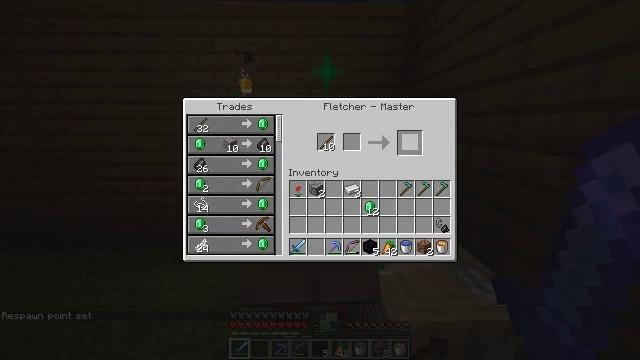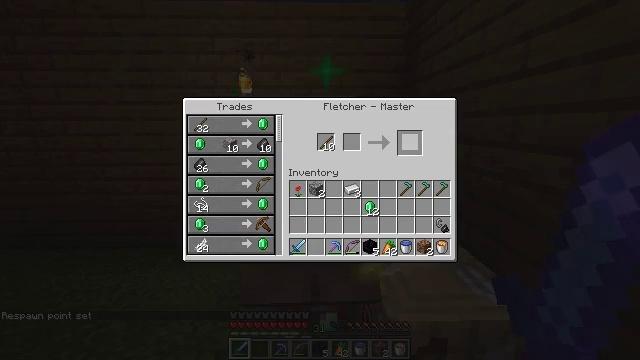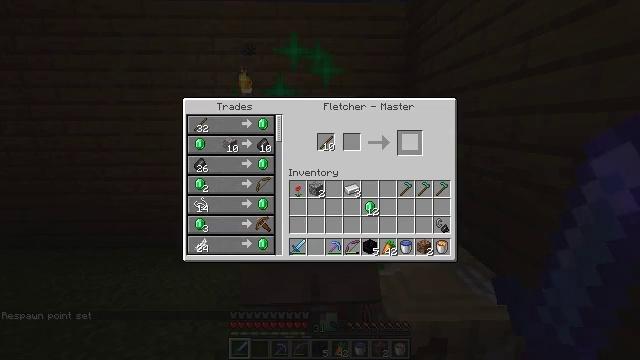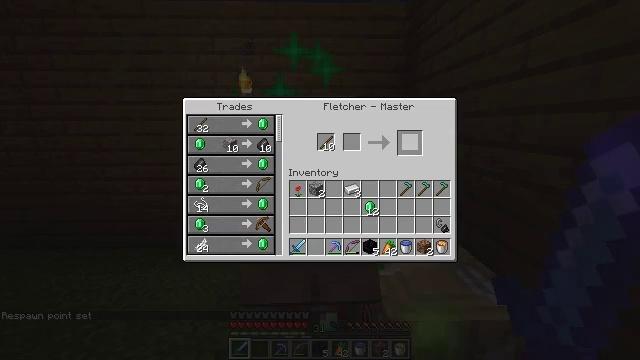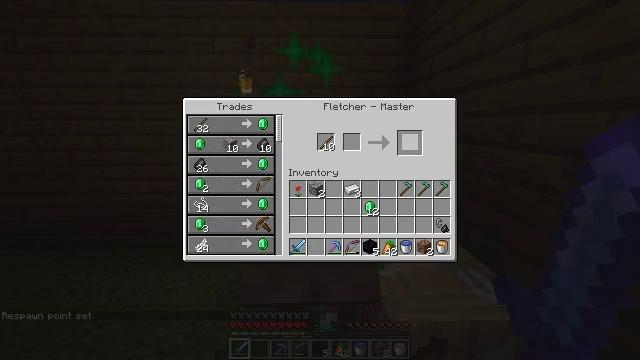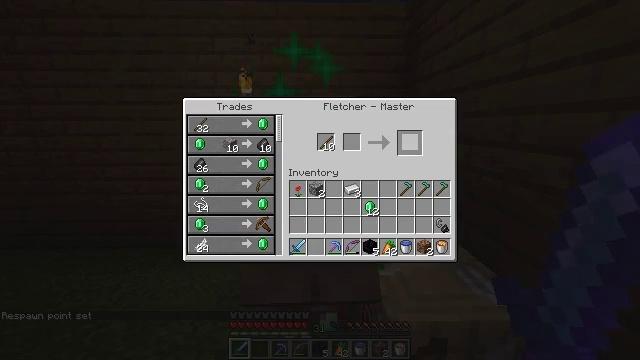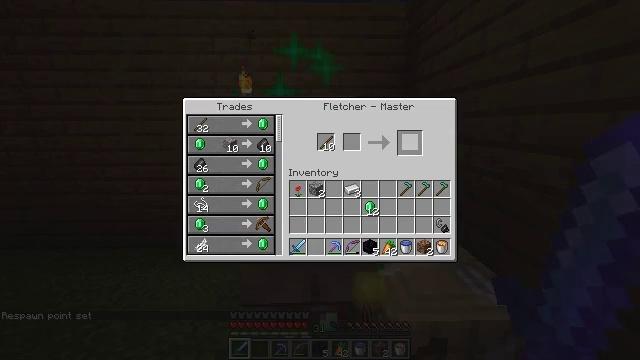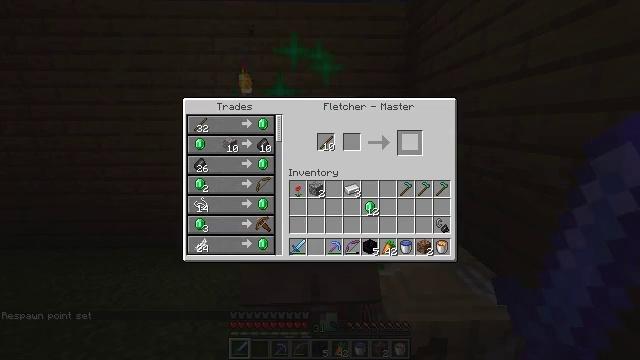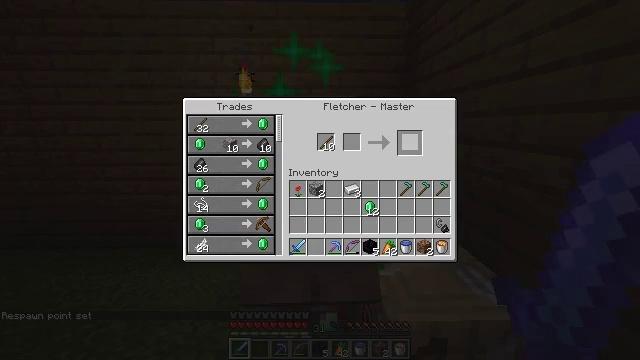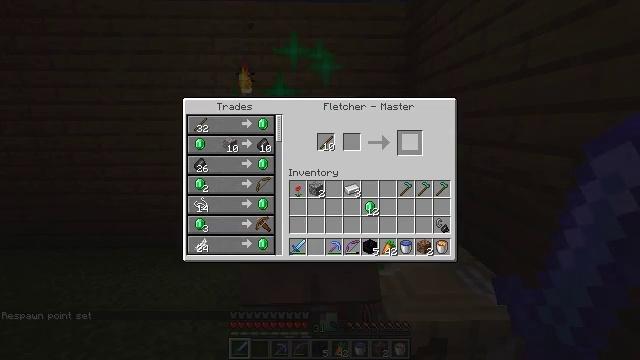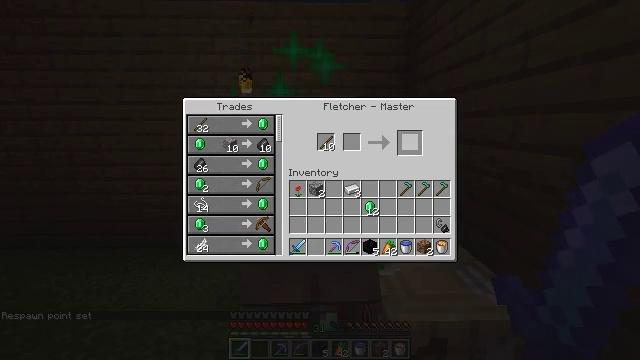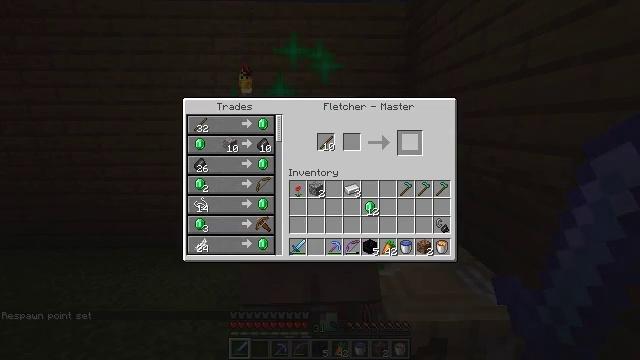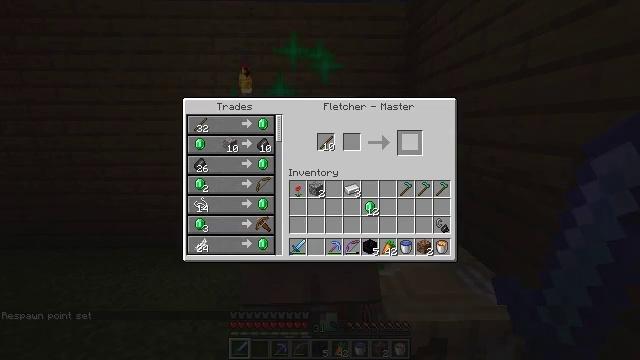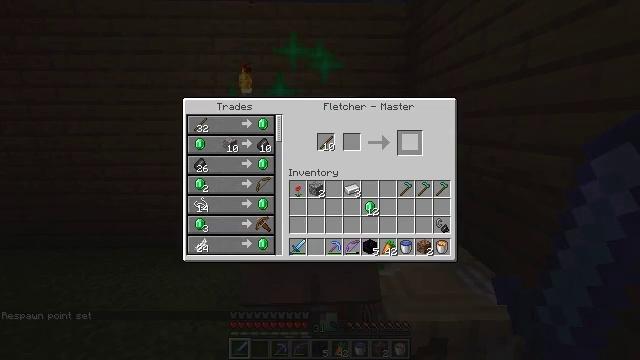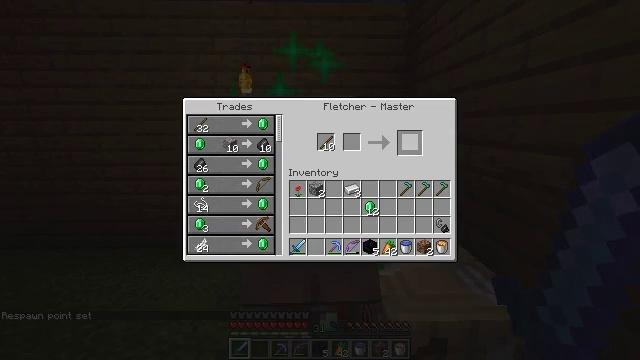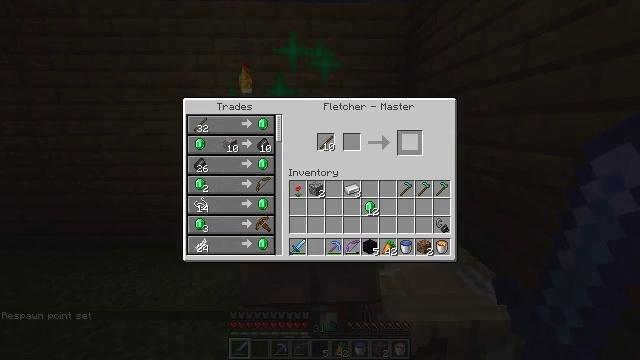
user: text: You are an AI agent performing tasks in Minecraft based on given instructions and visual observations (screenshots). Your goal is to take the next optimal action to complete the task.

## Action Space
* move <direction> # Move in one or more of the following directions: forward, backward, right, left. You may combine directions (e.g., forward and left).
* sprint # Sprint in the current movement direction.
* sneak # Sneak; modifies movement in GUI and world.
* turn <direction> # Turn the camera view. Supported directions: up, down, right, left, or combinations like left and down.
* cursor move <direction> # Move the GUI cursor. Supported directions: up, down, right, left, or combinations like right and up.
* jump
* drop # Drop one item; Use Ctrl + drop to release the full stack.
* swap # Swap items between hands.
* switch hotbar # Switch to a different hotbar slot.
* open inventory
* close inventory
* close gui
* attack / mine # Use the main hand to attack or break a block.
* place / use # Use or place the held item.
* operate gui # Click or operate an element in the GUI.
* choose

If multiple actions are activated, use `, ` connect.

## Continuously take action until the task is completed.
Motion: motion action
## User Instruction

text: Remove a diamond hoe from the inventory.
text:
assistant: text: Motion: sneak, operate gui, open gui
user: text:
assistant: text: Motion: sneak
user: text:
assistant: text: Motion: sneak, operate gui
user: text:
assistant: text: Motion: sneak, operate gui, jump
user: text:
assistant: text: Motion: sneak, jump
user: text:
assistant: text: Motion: sneak, operate gui, jump
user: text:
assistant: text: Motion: sneak, operate gui
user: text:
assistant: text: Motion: sneak, operate gui, jump
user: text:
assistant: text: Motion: sneak, jump
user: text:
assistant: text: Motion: sneak
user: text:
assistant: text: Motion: sneak, operate gui
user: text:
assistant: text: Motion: sneak, operate gui, jump
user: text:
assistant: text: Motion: sneak, jump
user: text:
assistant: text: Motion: sneak, jump
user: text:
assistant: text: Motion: sneak
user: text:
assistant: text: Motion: sneak
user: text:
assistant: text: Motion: sneak
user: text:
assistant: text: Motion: sneak
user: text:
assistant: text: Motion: sneak
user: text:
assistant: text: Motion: no_op
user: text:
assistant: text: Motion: close gui
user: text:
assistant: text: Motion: open inventory
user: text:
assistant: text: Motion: turn right and down
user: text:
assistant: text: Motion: turn right and down
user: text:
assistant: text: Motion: turn right and down
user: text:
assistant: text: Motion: turn right and down
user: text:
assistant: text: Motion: no_op
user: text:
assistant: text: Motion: no_op
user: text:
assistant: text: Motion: turn right
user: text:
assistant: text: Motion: turn right